Question: Count the number of objects in the diagram.
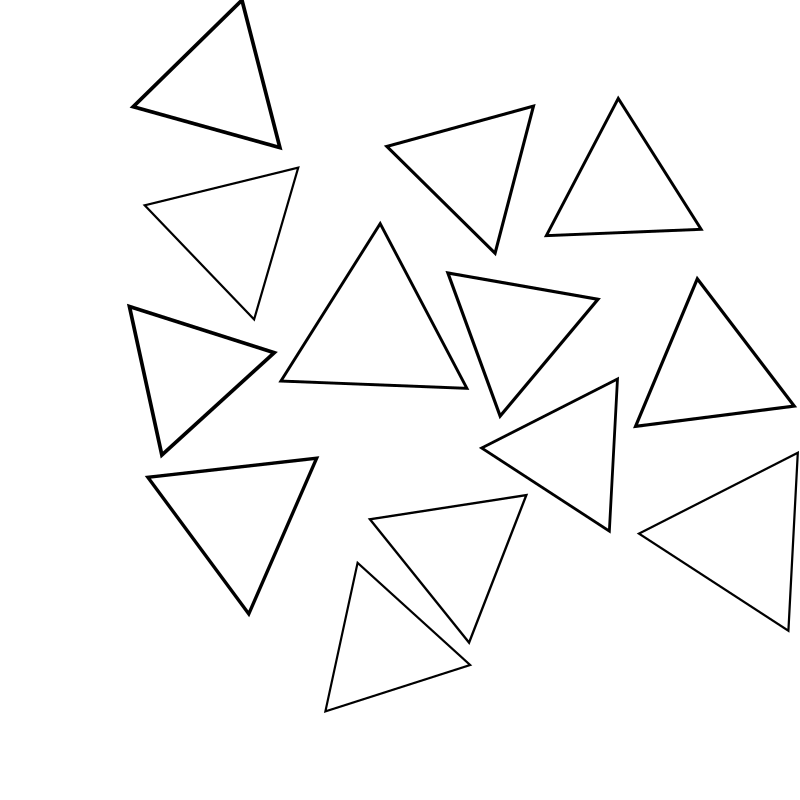
Answer: 13